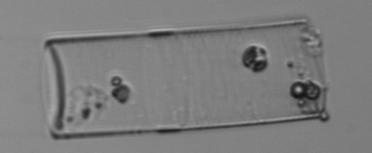
Label: Guinardia_flaccida